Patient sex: M
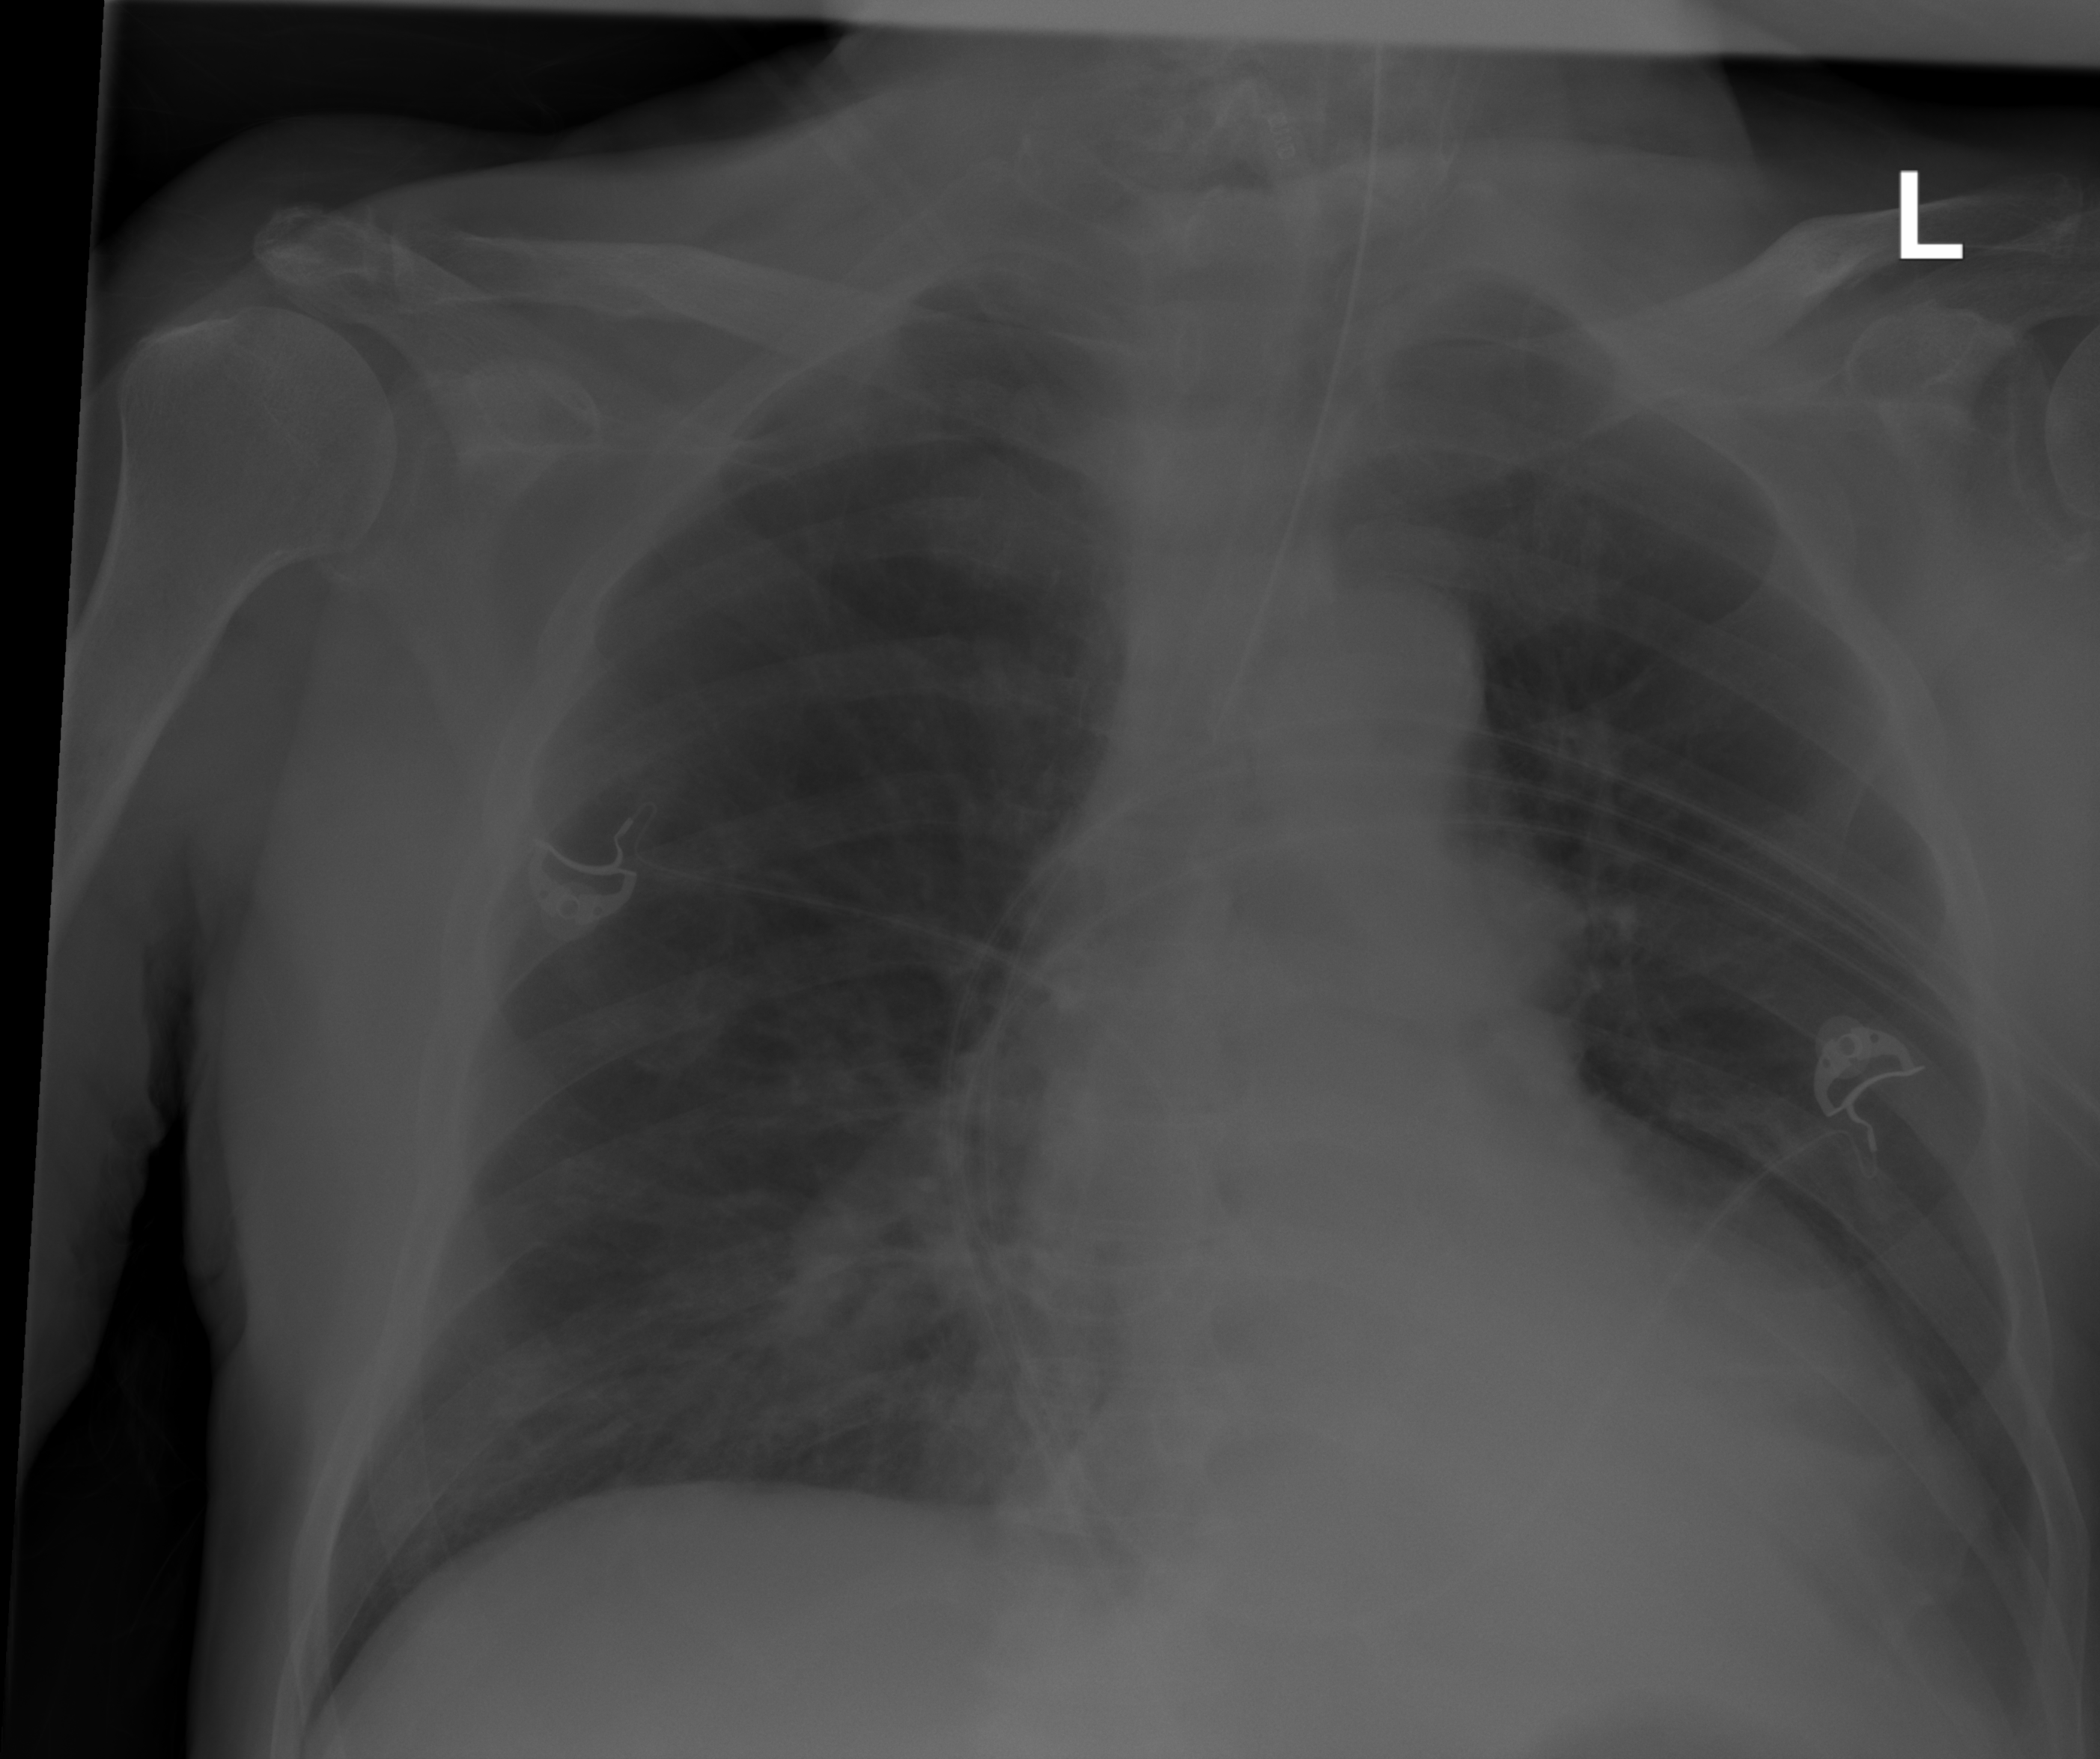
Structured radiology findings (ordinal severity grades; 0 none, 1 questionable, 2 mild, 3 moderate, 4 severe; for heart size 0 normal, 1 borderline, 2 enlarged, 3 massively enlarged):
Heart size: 0
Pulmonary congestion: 0
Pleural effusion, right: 0
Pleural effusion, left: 1
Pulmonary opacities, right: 0
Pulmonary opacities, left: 0
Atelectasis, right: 0
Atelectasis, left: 0